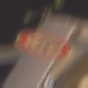
Verkehrszeichen: Geschwindigkeit80
Umgebung: Outdoor, Urban
Tageszeit: Night
Wetter: Overcast
Licht: Artificial
Jahreszeit: Winter
Kontrast: MediumContrast